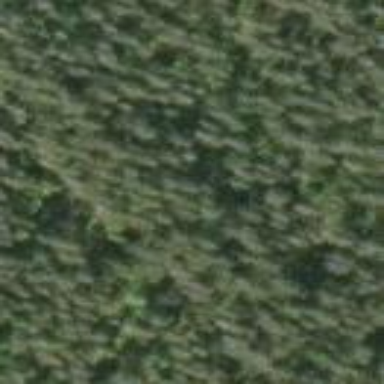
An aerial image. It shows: Woodland consisting mainly of needle-leaved trees.